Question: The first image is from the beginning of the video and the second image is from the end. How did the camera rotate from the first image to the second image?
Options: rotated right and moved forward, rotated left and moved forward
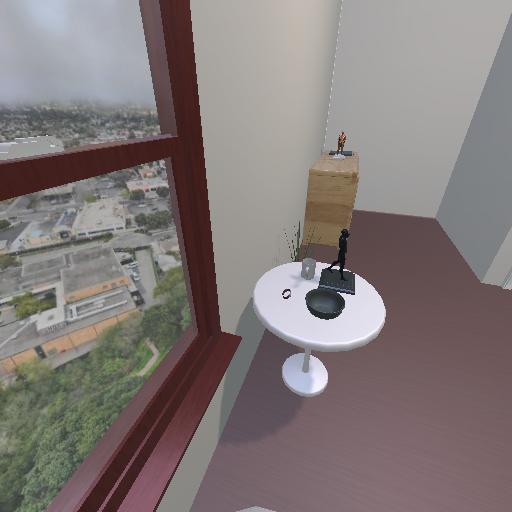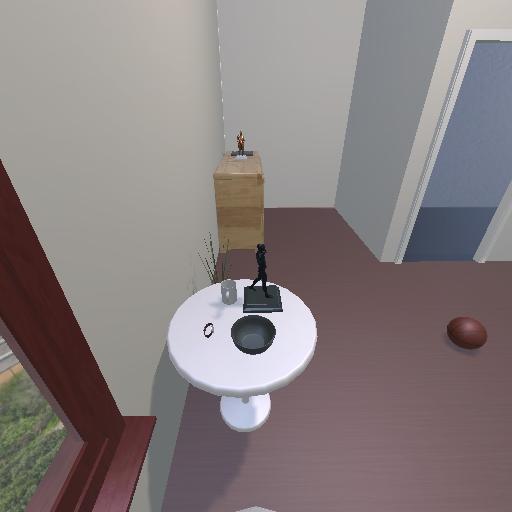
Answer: rotated right and moved forward